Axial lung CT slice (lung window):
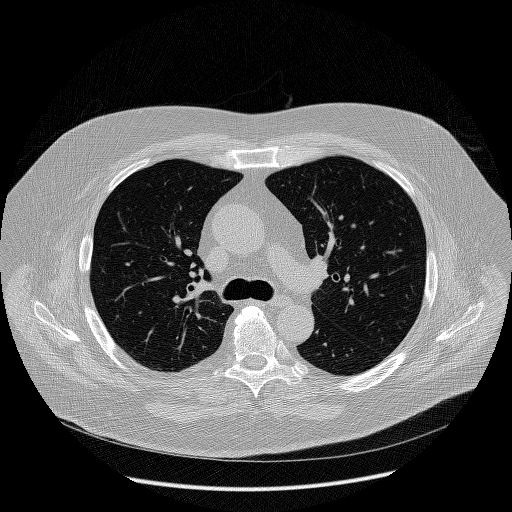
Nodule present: no